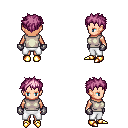
a pixel art fantasy rpg character, female body template, human, light skin, white sleeveless shirt, white pants, pink bedhead hairstyle, metal gloves, gold boots, four views (front, back, left, right), 2x2 character sprite sheet, small pixel art, hard edges, no anti-aliasing